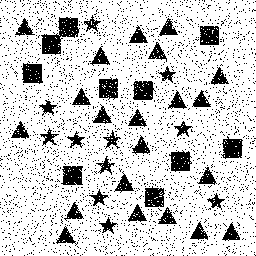
Squares: 10
Triangles: 21
Stars: 11
Total shapes: 42